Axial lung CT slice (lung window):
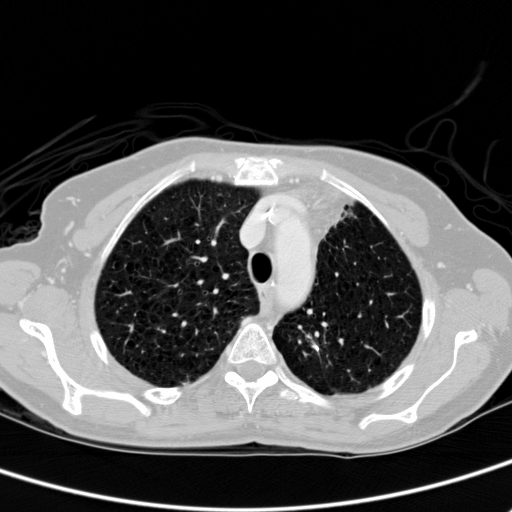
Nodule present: no